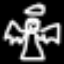
Label: angel